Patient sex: M
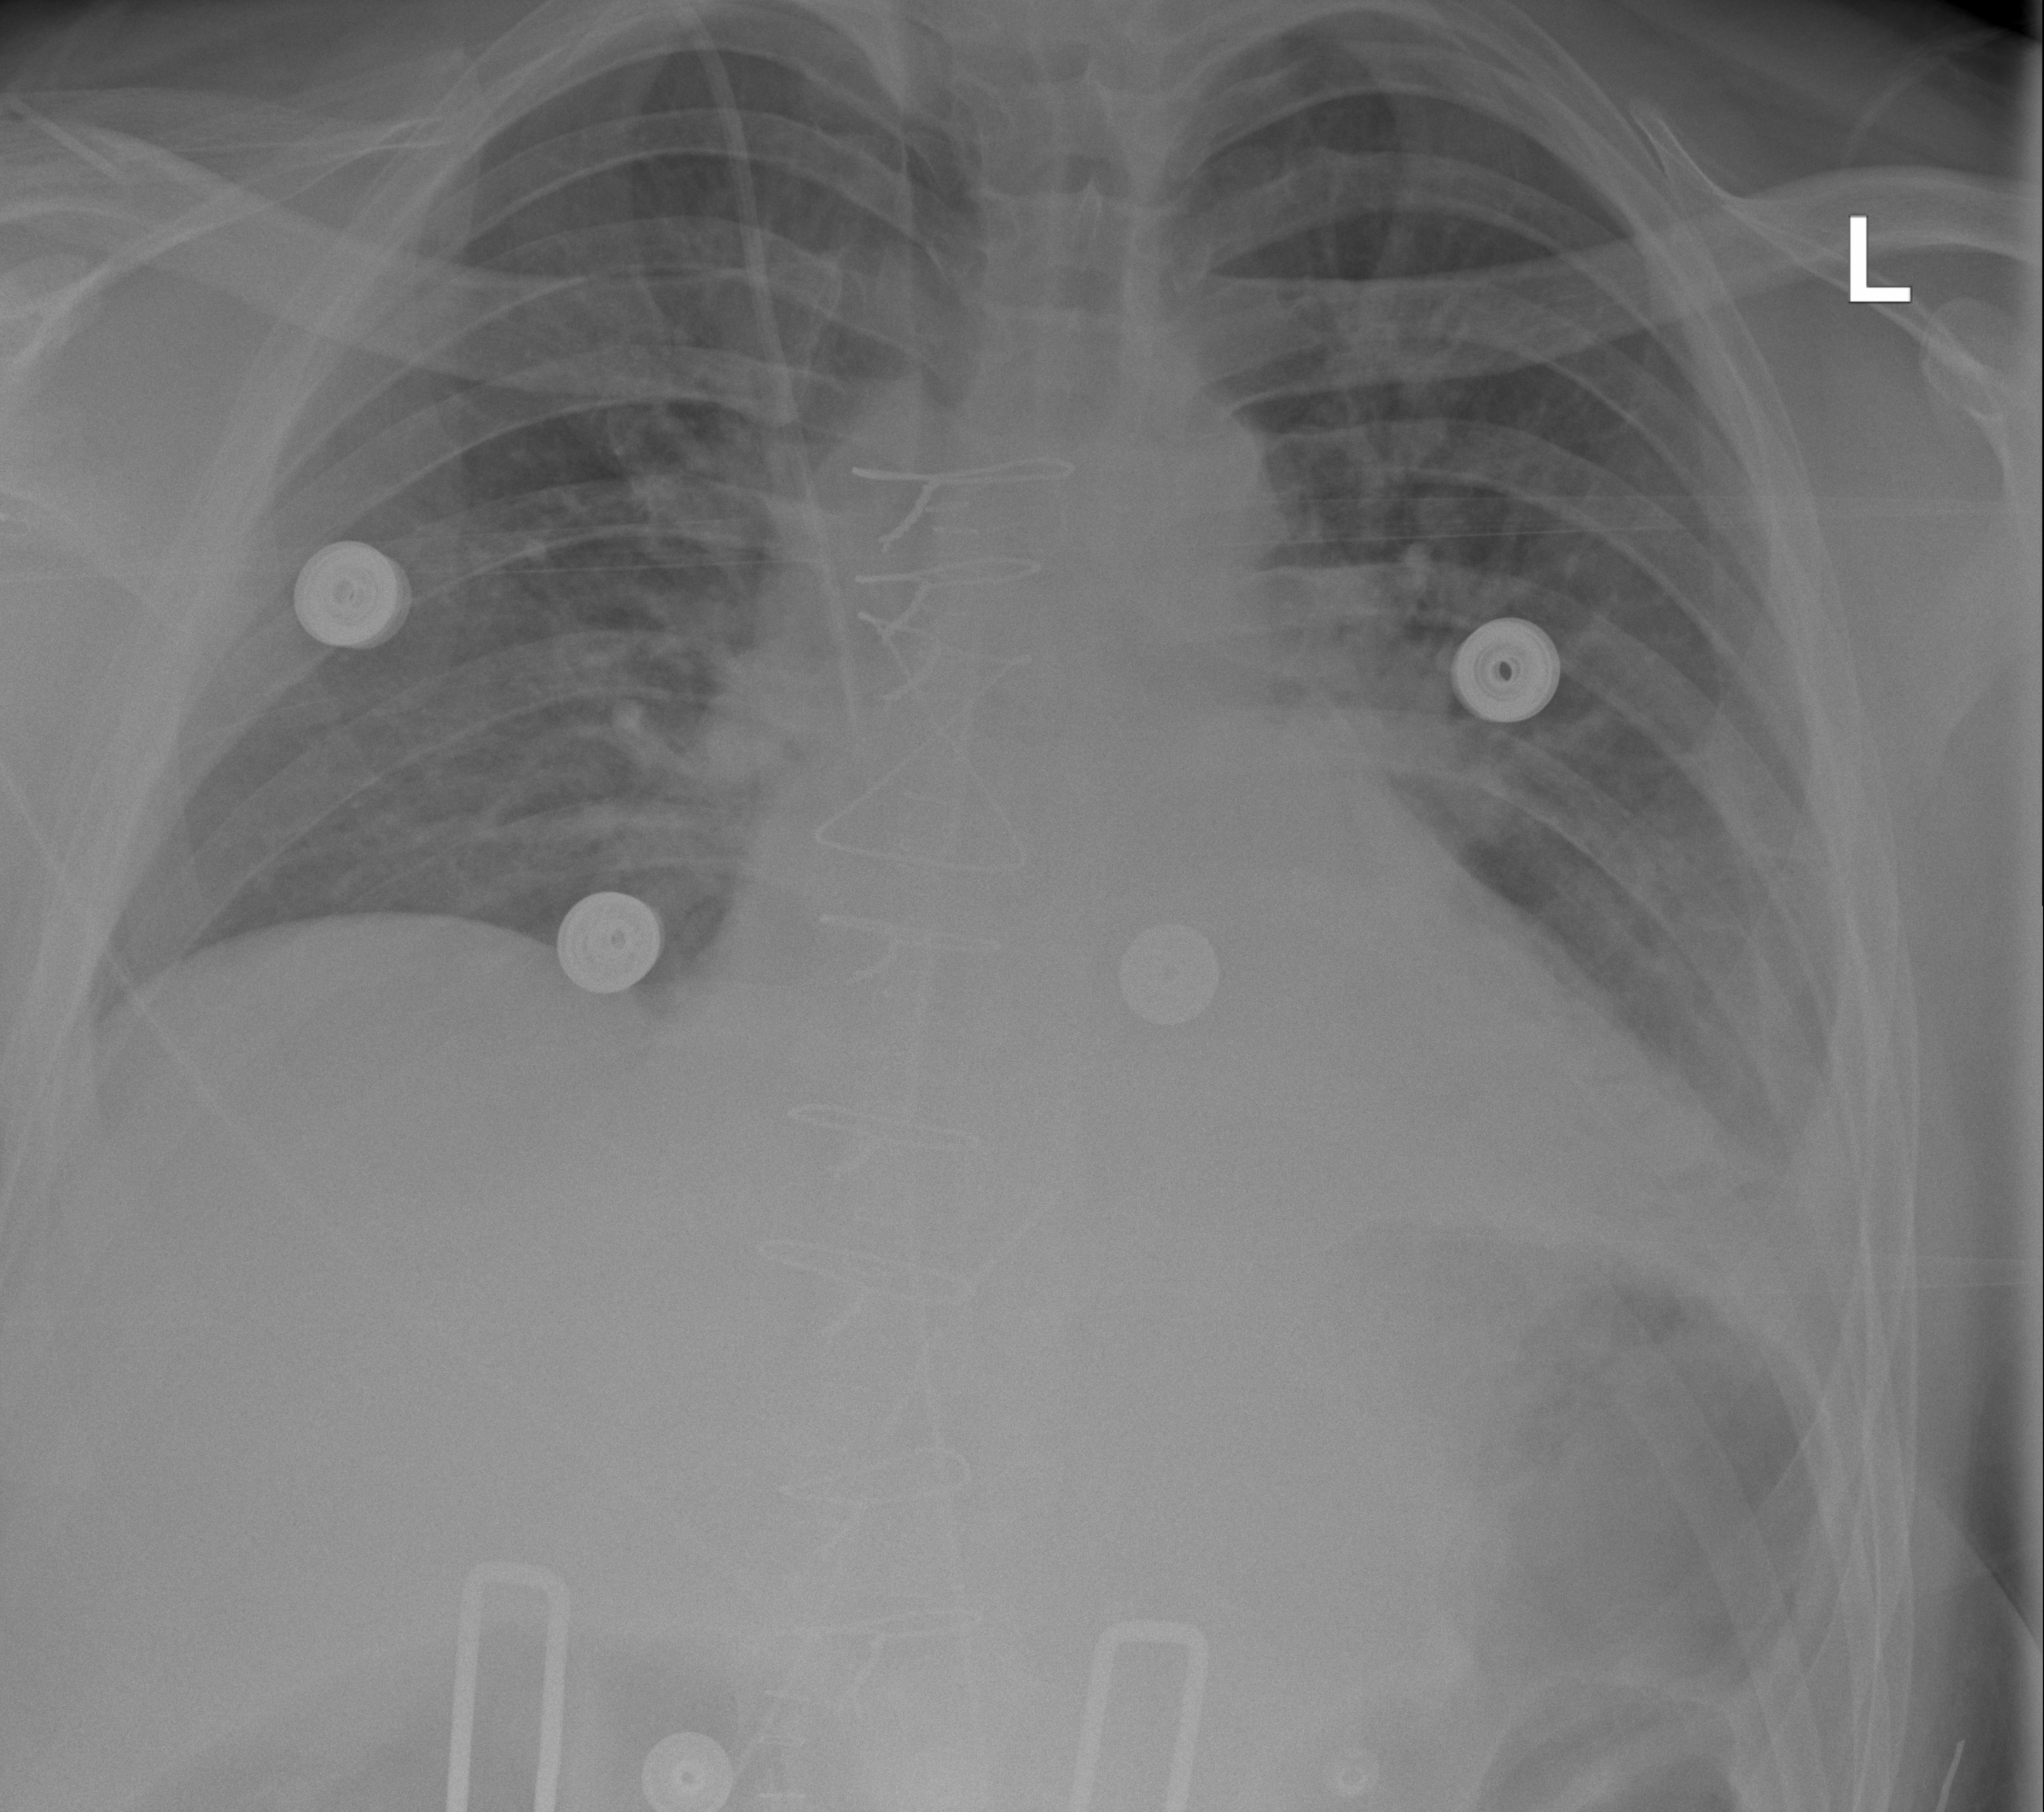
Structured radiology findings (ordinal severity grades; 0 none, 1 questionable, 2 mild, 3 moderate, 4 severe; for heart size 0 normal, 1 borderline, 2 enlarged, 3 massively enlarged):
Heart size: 0
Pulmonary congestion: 0
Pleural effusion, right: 0
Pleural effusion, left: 2
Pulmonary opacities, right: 0
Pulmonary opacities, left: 0
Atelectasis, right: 0
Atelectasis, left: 0